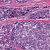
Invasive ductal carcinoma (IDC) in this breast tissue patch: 0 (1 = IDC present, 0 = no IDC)